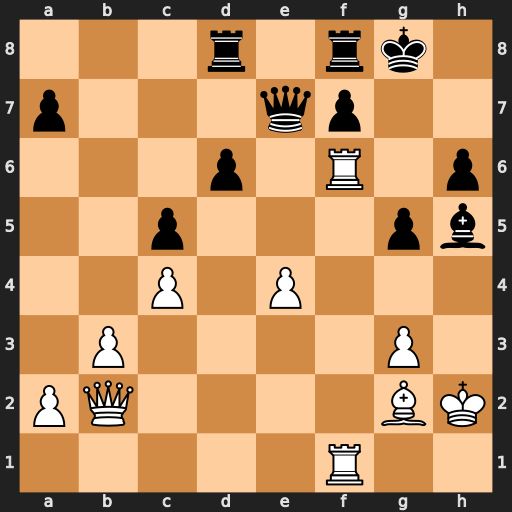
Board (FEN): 3r1rk1/p3qp2/3p1R1p/2p3pb/2P1P3/1P4P1/PQ4BK/5R2
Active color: w
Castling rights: -
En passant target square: -
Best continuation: Rxh6 Qe5 Qxe5 dxe5 Rxh5